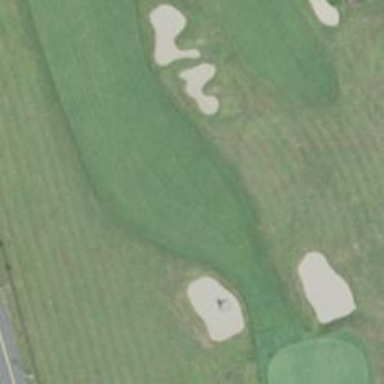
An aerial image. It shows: View of golf hole.